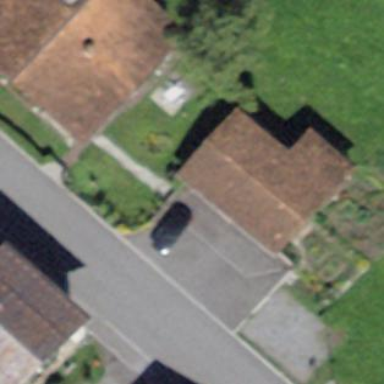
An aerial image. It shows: Simple house.